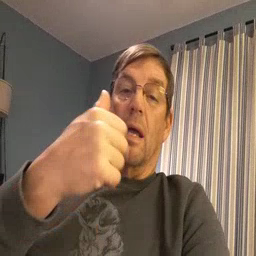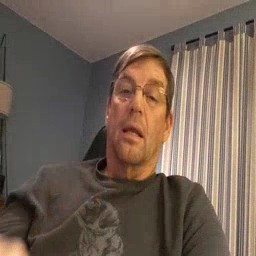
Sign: any